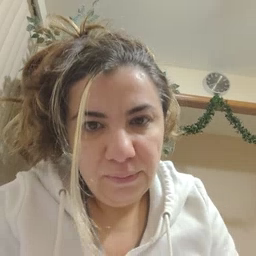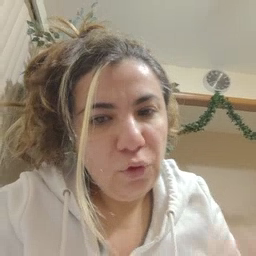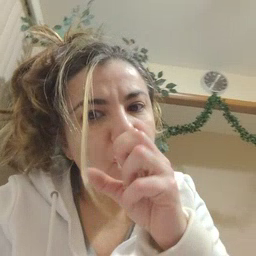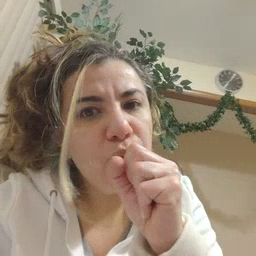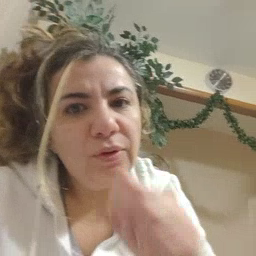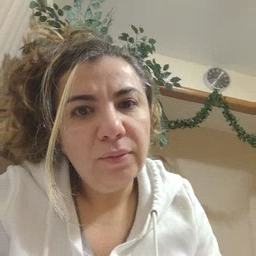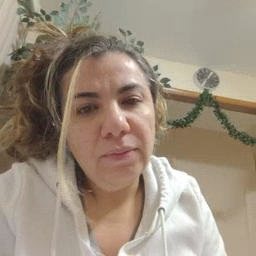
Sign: orange